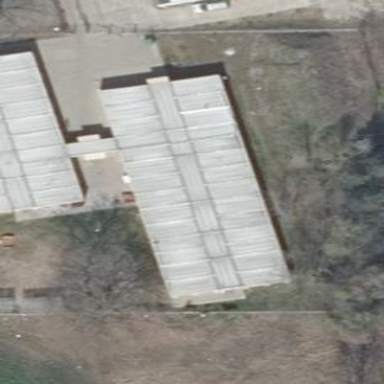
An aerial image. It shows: Group of garages.